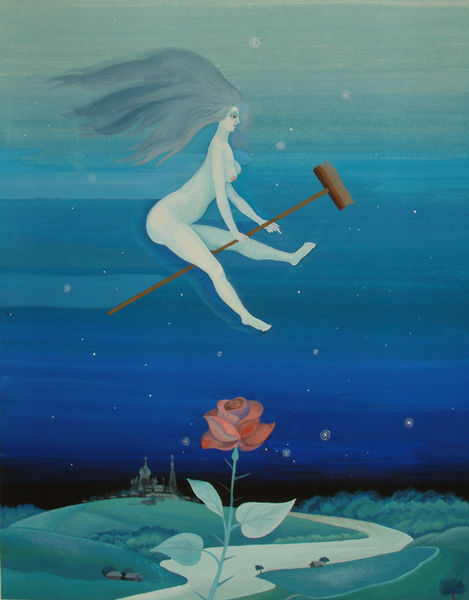
Titel: Margarita Flying Aboard a Broom, Margarita Flying Aboard a Broom
Künstler: Igor’ Galanin
Standort: Amherst (Massachusetts, USA)
Institution: Mead Art Museum, Amherst College
Schlagwörter: blue, church, palace, red, white, black, dark, green, grey, hair, painting, woman, hand, wood, flower, naked, nude, sky, tree, hill, sea, houses, trees, eyes, feet, forest, river, night, path, road, castle, flying, town, city, arms, leaves, legs, rose, cottage, fields, forrest, russian, stars, witch, moscow, broom, cottages, homes, reds, catsle